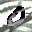
Label: 0